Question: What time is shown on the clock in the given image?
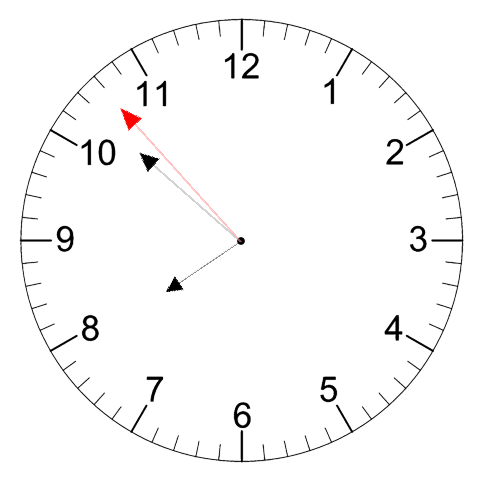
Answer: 07:51:53